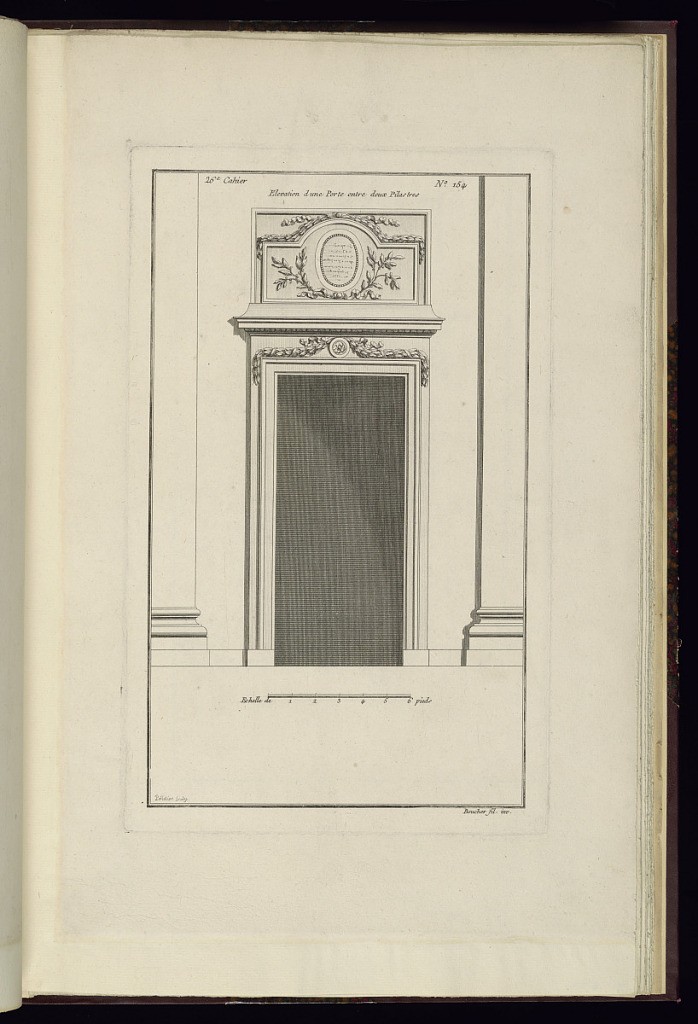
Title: Elevation d une Porte entre deux Pilastres
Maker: Juste-François Boucher, French, 1736 – 1782
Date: ca. 1775
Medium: Engraving on off white laid paper
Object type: Print
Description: Elevation of a door between two pilasters. The door features a garland of bound leaves and a rosette above the entryway. The overdoor panel is decorated with an oval medallion with script inside and a frame of beading; below the oval are crossed branches with ribbons; above the oval is a garland of leaves tied with ribbon. The plate is signed.